Question: Using a script, that works great. It pops in a external link icon next to external links. Whoopydoo... and also adds a target="_blank" attribute.
The issue I have is, I dont want it to work on IMAGES.
Only on text links , so any sugestions.
The jquery is:
'''
(function(a){
a.fn.link_external_icon=function(p){
var p=p||{};
var icon_path=p&&p.icon_path?p.icon_path:"link_external.png";
var n=a(this);
n.find("a[target='_blank']").css("padding-right","13px").css("background-image","url("+icon_path+")").css("background-repeat","no-repeat").css("background-position","center right");
}
'''
})(jQuery);
The Script is:
'''
<script language="javascript" type="text/javascript">
$(function() {
$("body").link_external_icon({
icon_path:"../images/link_external.png"
});
});
</script>
'''
Image is:
Any help appreciated.
Original code is: <URL>
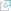
Answer: Change your selector to...
'''
n.find("a[target='_blank']:not(:has(img))");
'''
<URL>.
### Your plugin, modified
(as per requested in comments.)
'''
(function(a){
a.fn.link_external_icon=function(p){
var p=p||{};
var icon_path=p&&p.icon_path?p.icon_path:"link_external.png";
var n=a(this);
n.find("a[target='_blank']:not(:has(img))").css("padding-right","13px").css("background-image","url("+icon_path+")").css("background-repeat","no-repeat").css("background-position","center right");
}
'''